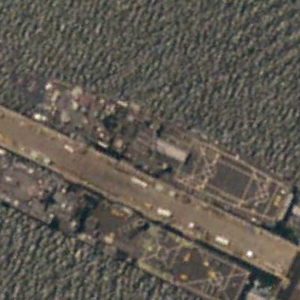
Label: assault